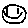
Label: smiley face